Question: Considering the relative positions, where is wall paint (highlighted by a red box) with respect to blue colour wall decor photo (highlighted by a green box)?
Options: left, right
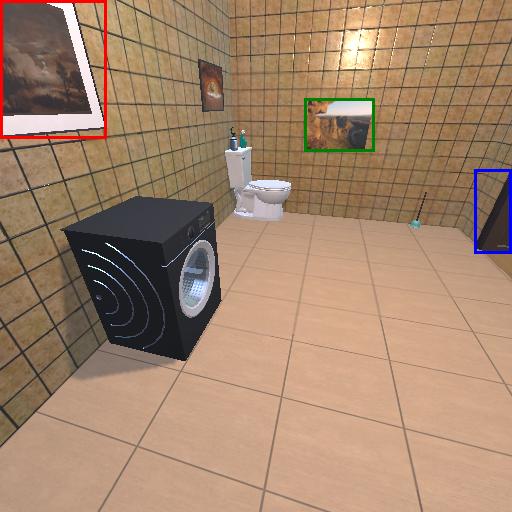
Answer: left